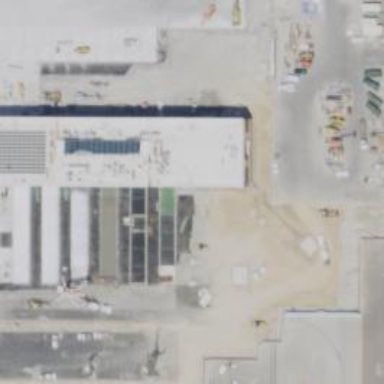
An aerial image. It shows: Airport gate.